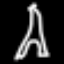
Label: The Eiffel Tower